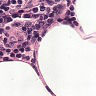
Metastatic tissue present: no